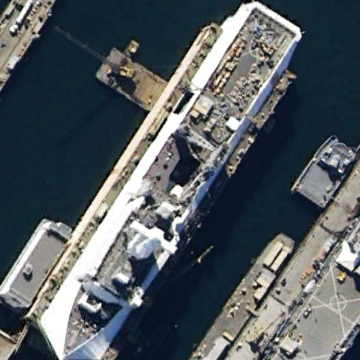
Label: combat